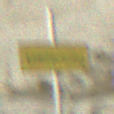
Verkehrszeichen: Umleitungsankuendigung
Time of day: MorningAfternoon
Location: Outdoor (Beach)
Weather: PartlyCloudy
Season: NotSpecified
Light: Natural